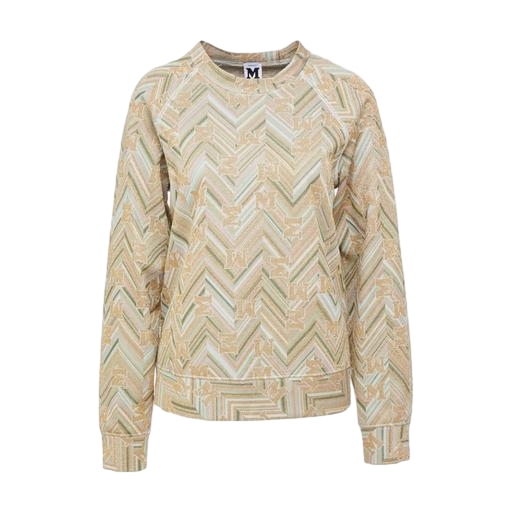
multicolor women's boxy lamé jacquard t-shirt gold, multicolor women's abstract jacquard, multicolor jacquard long sleeve, white background